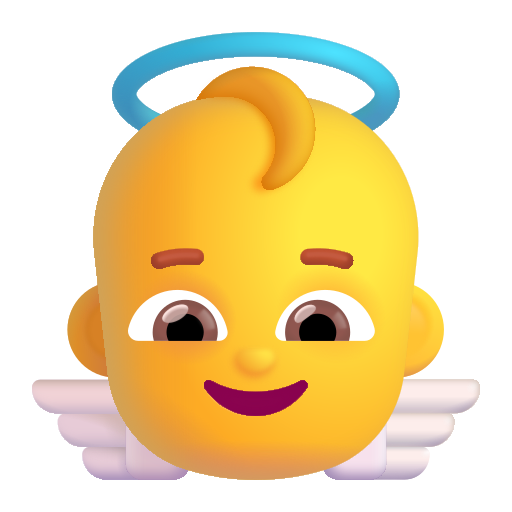
baby angel color default